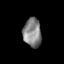
Tissue: skin
Cell type: Epithelial cells
Senescence score: 0.2736
Nuclear area (px): 514
Mean DAPI intensity: 131.43